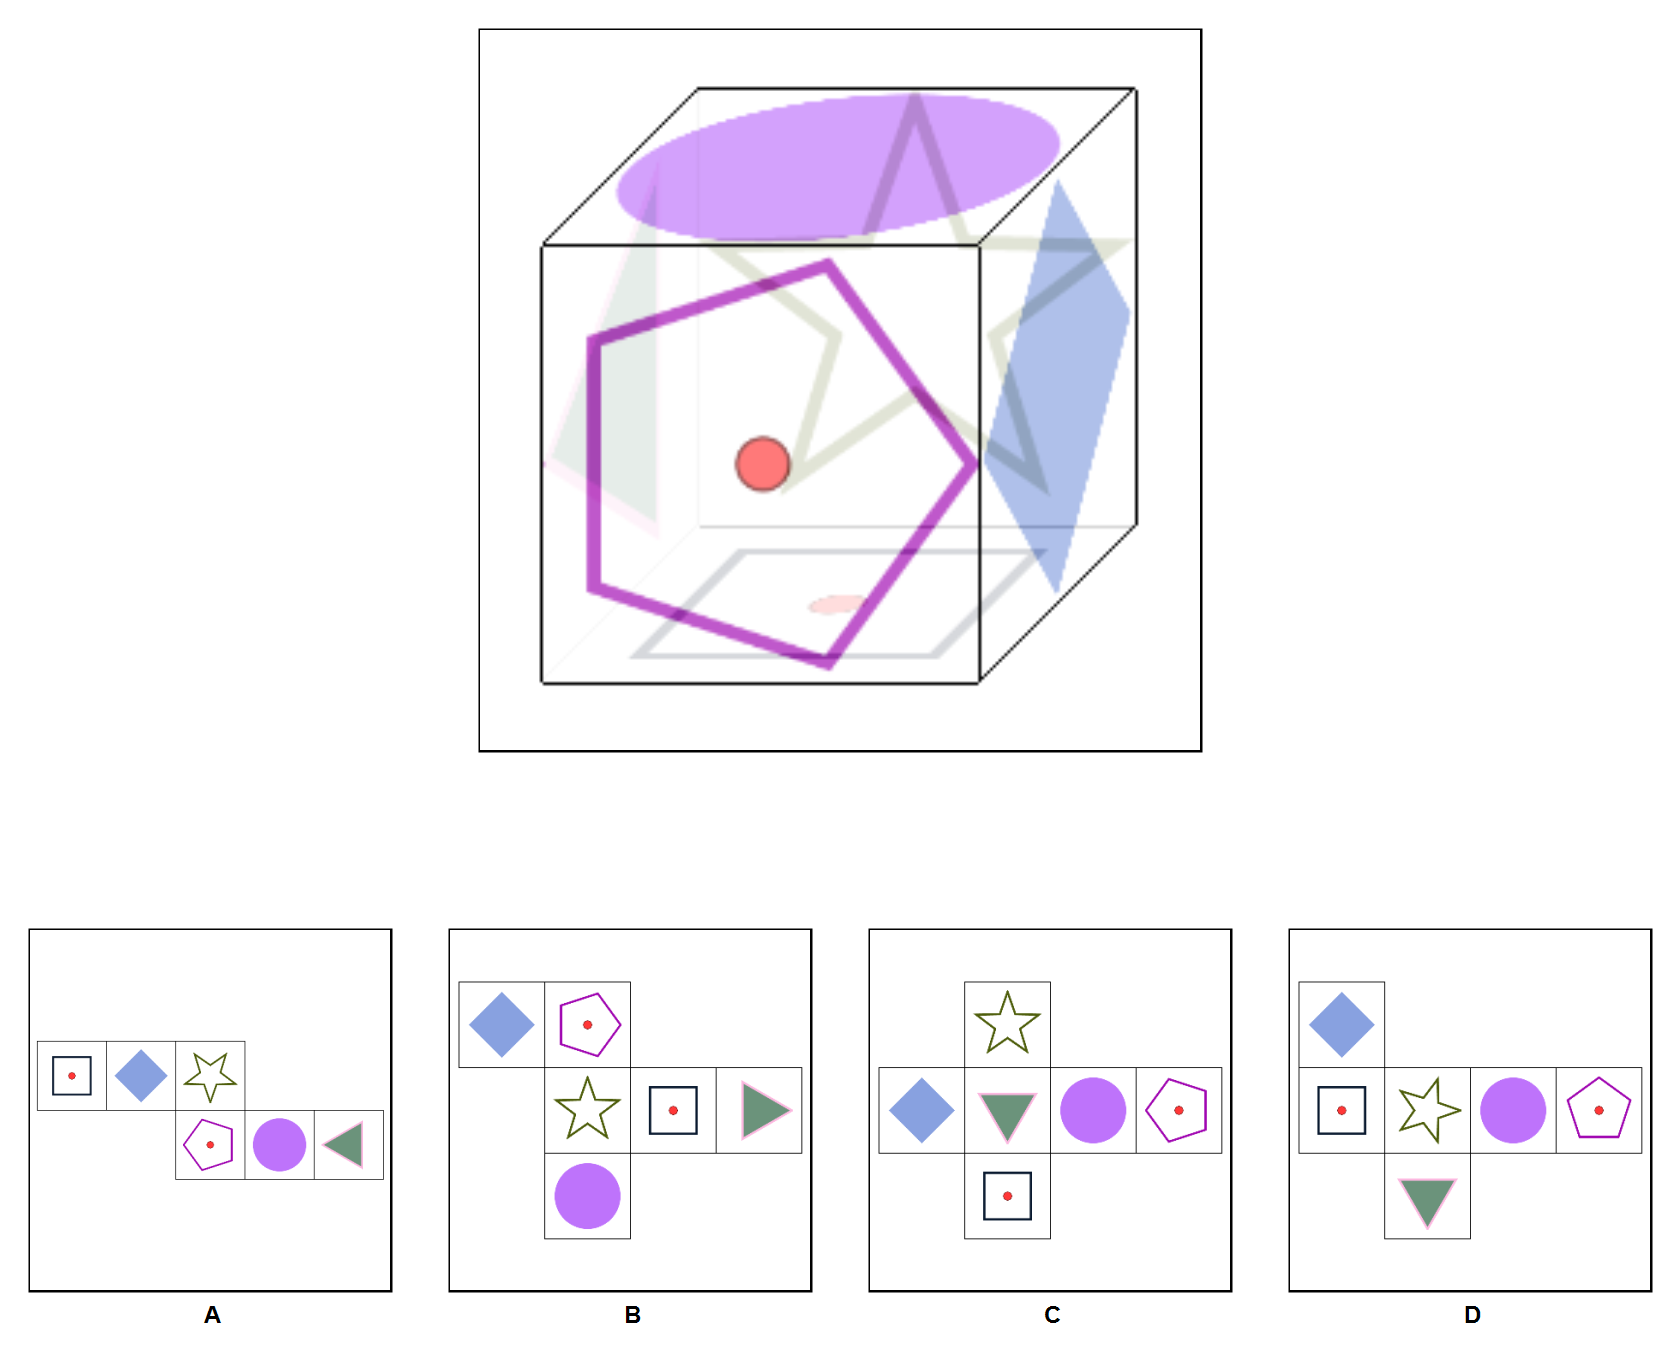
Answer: D